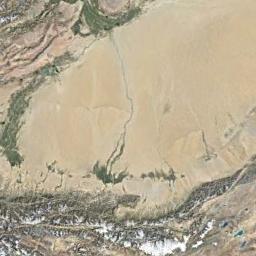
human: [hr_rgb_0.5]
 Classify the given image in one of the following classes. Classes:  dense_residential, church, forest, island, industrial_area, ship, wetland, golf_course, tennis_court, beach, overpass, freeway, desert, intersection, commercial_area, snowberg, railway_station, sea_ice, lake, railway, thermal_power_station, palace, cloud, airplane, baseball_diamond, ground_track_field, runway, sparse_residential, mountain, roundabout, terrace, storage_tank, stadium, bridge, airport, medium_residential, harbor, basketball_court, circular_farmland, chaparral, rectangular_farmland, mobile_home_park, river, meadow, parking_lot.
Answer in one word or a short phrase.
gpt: desert